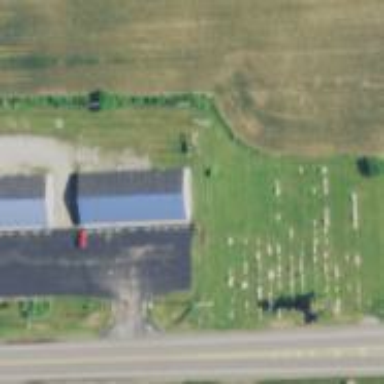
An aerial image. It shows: Grave yard.